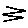
Label: zigzag